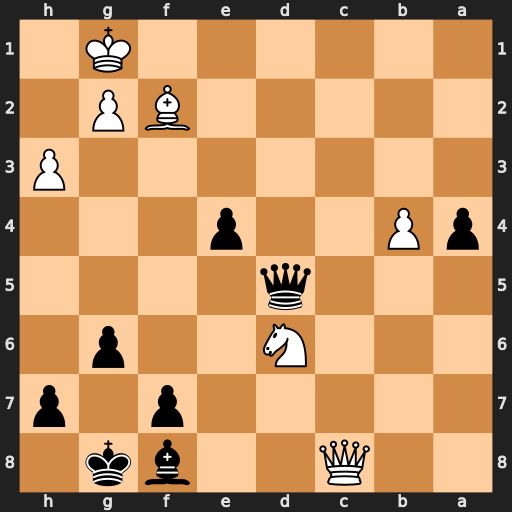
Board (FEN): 2Q2bk1/5p1p/3N2p1/3q4/pP2p3/7P/5BP1/6K1
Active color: b
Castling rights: -
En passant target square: -
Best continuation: Qd1+ Kh2 Qxd6+